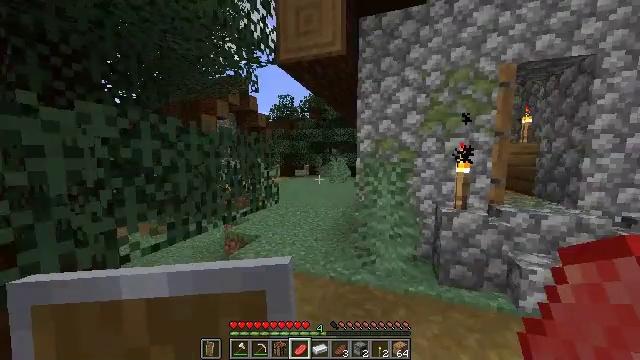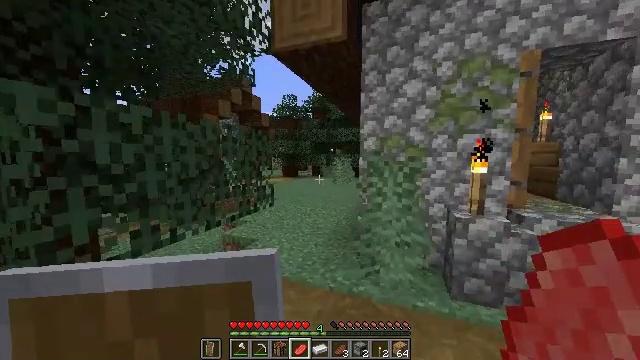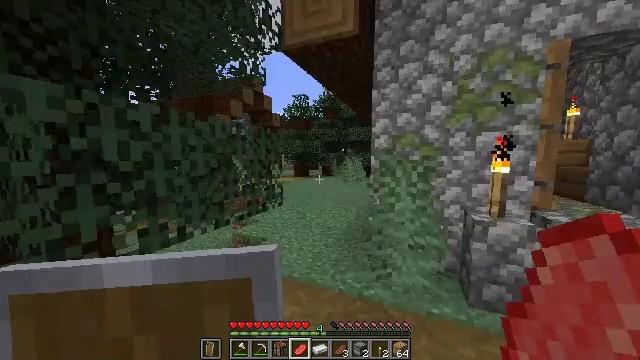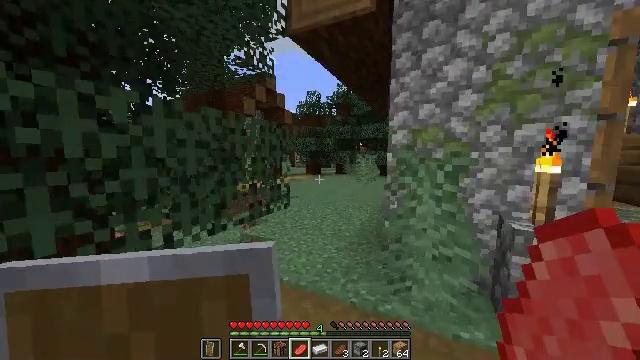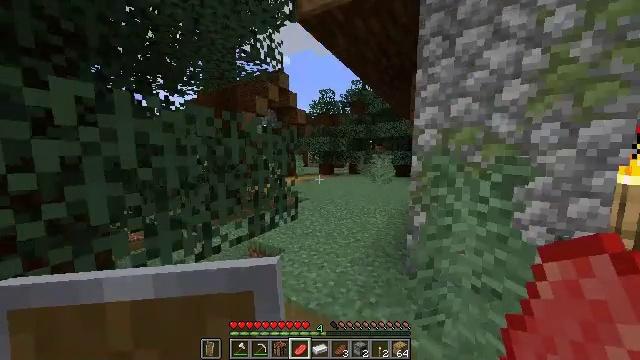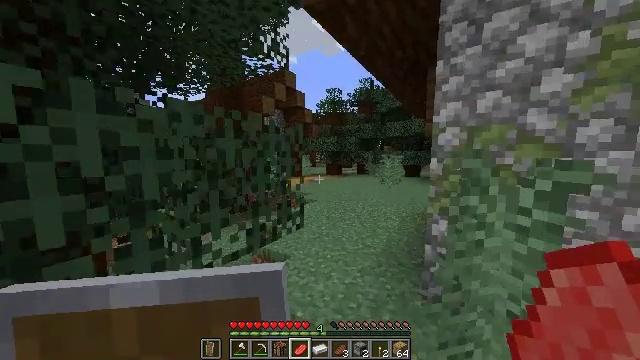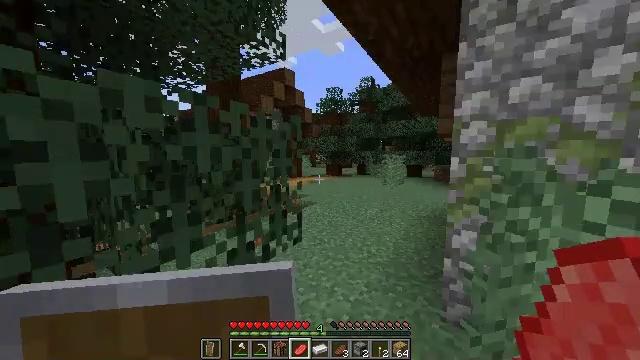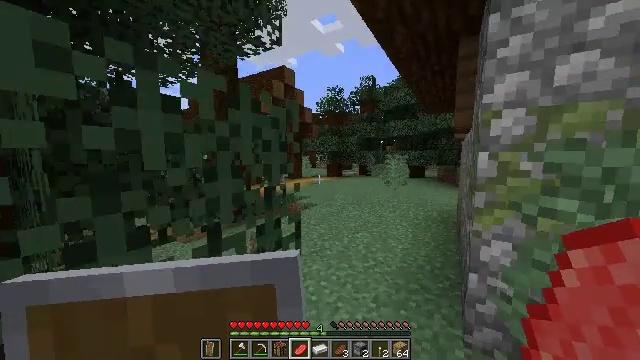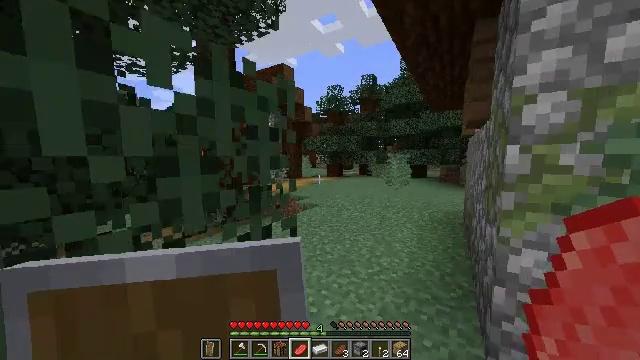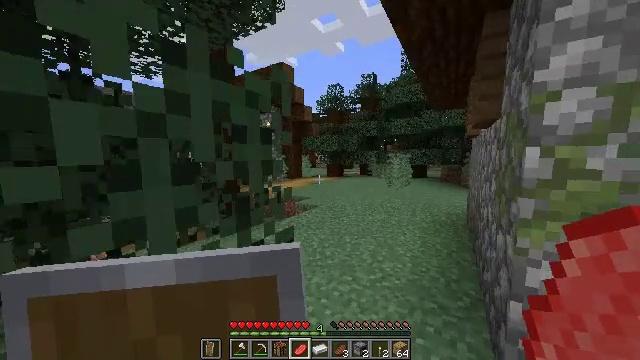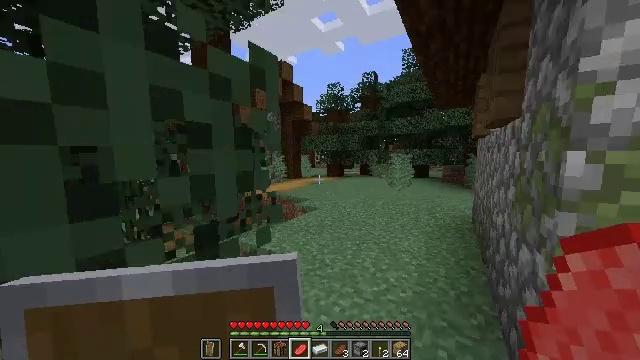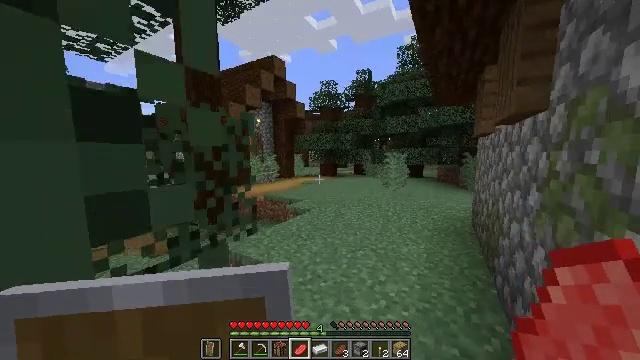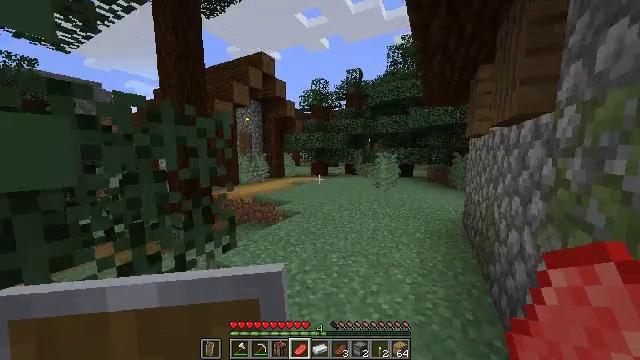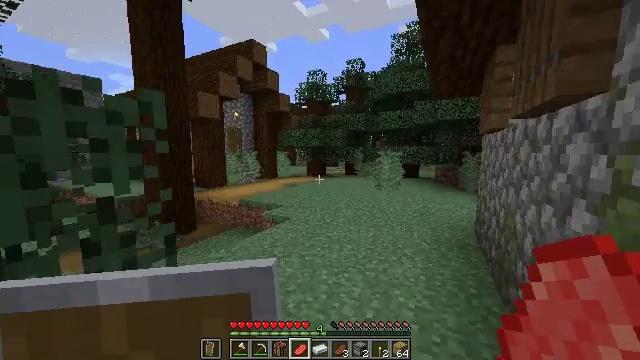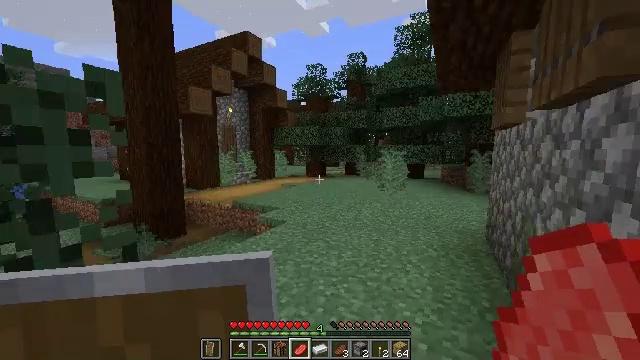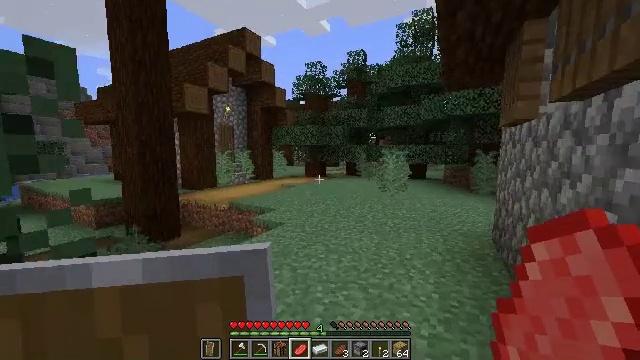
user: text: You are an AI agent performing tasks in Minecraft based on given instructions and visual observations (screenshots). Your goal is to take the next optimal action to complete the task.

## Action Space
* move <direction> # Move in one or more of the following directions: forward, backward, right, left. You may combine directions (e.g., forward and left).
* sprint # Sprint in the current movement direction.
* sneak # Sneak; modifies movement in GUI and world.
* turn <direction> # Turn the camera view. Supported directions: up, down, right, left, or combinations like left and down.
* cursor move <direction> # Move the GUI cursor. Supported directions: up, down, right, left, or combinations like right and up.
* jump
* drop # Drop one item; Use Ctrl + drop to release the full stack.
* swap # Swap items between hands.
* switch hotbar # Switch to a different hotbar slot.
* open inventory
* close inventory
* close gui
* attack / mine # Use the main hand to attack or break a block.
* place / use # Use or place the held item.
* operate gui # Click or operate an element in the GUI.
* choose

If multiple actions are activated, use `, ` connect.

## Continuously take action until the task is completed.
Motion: motion action
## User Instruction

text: Break the blue bed to move it.
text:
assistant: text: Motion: move forward, sprint, turn left
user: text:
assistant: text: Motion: move forward, sprint, turn left
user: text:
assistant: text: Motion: move forward, sprint, turn left
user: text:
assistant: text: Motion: move forward, sprint, turn left
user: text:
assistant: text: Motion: move forward, sprint, turn left
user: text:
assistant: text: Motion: move forward, sprint
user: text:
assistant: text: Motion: move forward, sprint
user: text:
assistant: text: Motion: move forward, sprint
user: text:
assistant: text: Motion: move forward, sprint
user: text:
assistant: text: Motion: move forward, sprint
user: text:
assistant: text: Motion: move forward, sprint, turn right
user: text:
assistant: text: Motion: move forward, sprint, turn right
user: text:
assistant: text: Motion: move forward, sprint
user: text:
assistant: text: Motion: move forward, sprint
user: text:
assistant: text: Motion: move forward, sprint
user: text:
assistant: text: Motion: move forward, sprint, turn left
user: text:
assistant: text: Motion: move forward, sprint, turn left
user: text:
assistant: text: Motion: move forward, sprint, turn left and down
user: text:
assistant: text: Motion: move forward, sprint, turn left and down
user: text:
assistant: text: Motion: move forward, sprint, jump
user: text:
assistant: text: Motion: move forward, sprint, turn left and down, jump
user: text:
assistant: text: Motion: move forward, sprint, jump
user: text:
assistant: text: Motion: move forward, sprint, jump
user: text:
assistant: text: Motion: move forward, sprint, turn down, jump
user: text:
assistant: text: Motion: move forward, sprint, jump
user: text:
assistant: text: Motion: move forward, sprint, turn right, jump
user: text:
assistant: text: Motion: move forward, sprint, jump
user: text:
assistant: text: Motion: move forward, sprint, jump
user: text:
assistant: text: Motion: move forward, sprint, jump
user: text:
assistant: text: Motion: move forward, sprint, jump